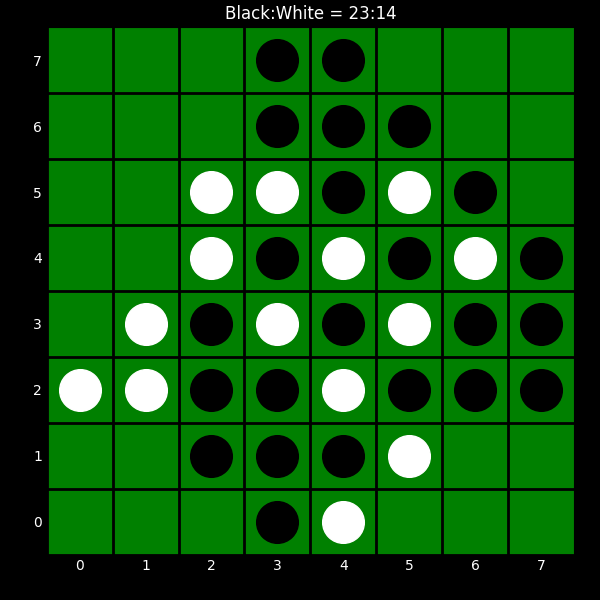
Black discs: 23
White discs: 14